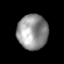
Tissue: prostate
Cell type: Endothelial cells
Senescence score: 0.6895
Nuclear area (px): 1040
Mean DAPI intensity: 147.607